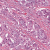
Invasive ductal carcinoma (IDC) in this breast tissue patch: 1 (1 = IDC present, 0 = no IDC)